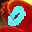
Label: 0